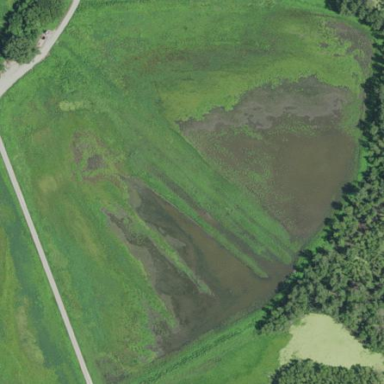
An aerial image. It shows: Marshy wetland area.